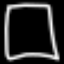
Label: square